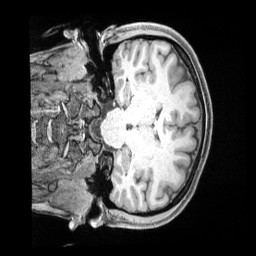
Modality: T1w
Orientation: coronal
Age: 35
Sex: female
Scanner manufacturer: siemens
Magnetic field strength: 3 T
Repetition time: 2 s
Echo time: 0.00211 s